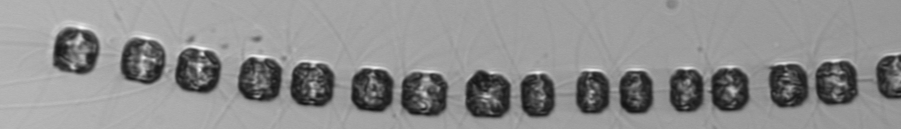
Label: Thalassiosira